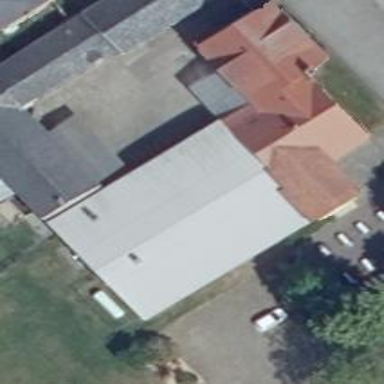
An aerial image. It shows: Restaurant.